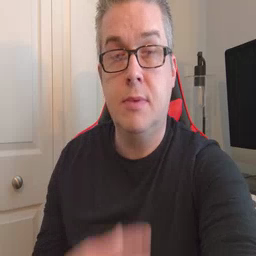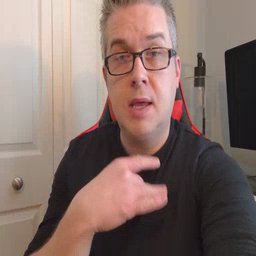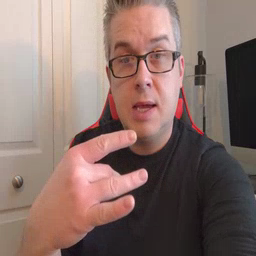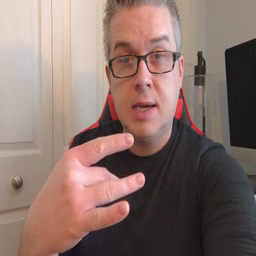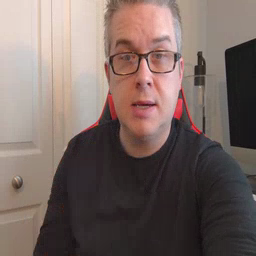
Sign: like